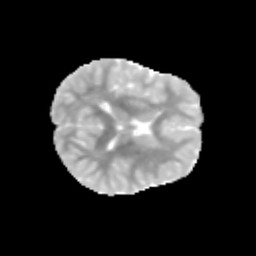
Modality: MD
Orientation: axial
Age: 9
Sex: female
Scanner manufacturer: siemens
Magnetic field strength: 3 T
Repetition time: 3.8 s
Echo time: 0.07 s